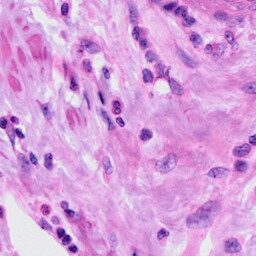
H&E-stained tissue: Cervix